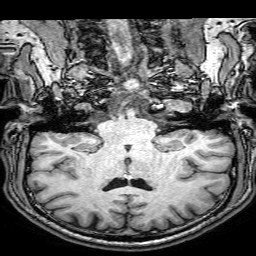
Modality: T1w
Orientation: sagittal
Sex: male
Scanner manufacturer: philips
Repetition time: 0.008183 s
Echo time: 0.00375 s